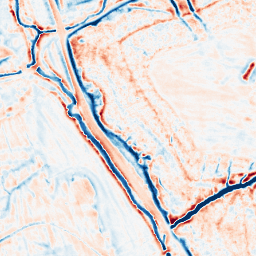
Category: edge_preserving
Decomposition family: bilateral
Decomposition parameters: d: 15
sigma_color: 25
sigma_space: 25
Upsampling method: linear_exact
Upsampling parameters: scale: 8
Upsampling scale: 8